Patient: sex F, age 56
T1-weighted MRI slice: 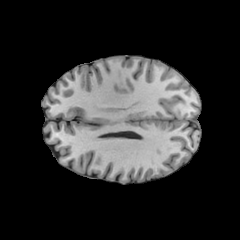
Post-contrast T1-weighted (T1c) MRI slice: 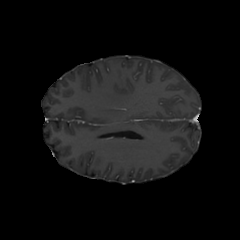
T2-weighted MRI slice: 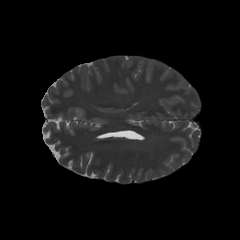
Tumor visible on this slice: no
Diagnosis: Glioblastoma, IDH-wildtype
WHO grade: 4